Question: I'm just starting out with HTML and Dreamweaver. Basicly, I'm trying to create a simple, horizontal menu bar with mouseover and "browser resize" so the bar will be stretched to span the browser window etc.
Maybe someone could recommend a good tutorial for getting started with these beginner tasks.
I stuck a picture below so you know what I mean by "horizontal".

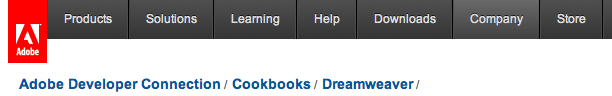
Answer: This should get you in the ballpark. You may need to tweak it a bit to your liking. But the underlying concept is there.
'''
<html>
<head>
<title></title>
</head>
<body>
<style type="text/css">
#navbar {
width:100%;
height:40px;
background-color:#000;
}
#navbar ul {
width:80%;
margin:0 auto 0 auto;
}
#navbar ul li {
float:left;
color:#CC0000;
padding:0 20px 0 20px;
border-right:1px solid #FFF;
border-left:1px solid #FFF;
height:40px;
list-style:none;
display:block;
line-height:40px;
text-align:center;
cursor:pointer;
}
#navbar ul li:hover {
background-color:#CCC;
}
</style>
<div id="navbar">
<ul>
<li>Link 1</li>
<li>Link 2</li>
<li>Link 3</li>
<li>Link 4</li>
<li>Link 5</li>
</ul>
</div>
</body>
</html>
'''
<URL>